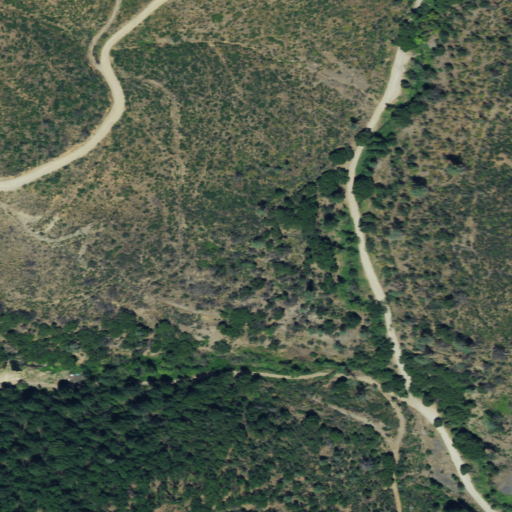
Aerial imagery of valley in California named Right Fork French Gulch containing shrub, open development, evergreen forest, grassland, low intensity development, and high intensity development